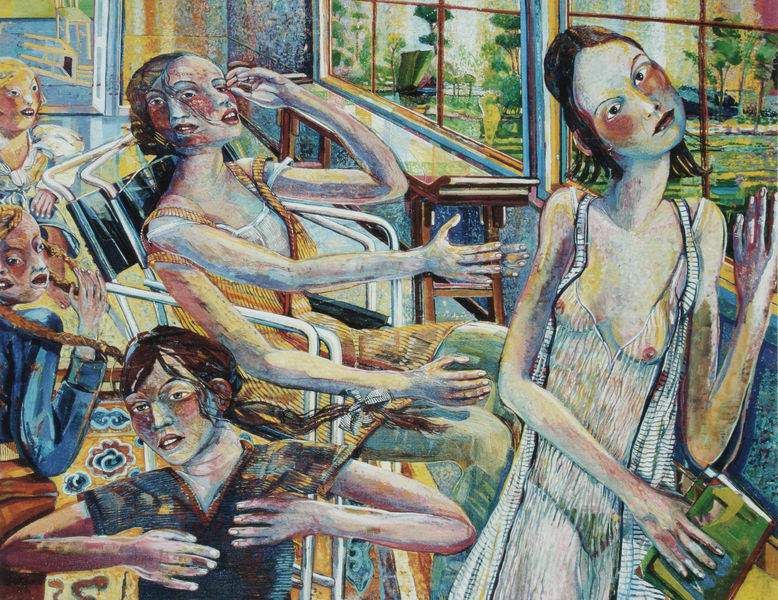
Titel: Blaue Stunde
Künstler: Heinz Stangl
Standort: Wien
Institution: Besitz des Künstlers
Schlagwörter: baum, blau, hand, kopf, mann, nackt, weiß, bäume, frauen, gelb, grün, landschaft, menschen, mädchen, sitzen, bewegung, braun, brust, busen, cafe, fenster, finger, frau, frisur, haar, hell, kleid, kleider, licht, mund, ohr, orange, raum, schwarz, stuhl, stühle, ausblick, blick, rot, leute, muster, schleife, teppich, blond, arm, arme, augen, rahmen, stehen, hände, haare, ohren, rechts, beine, wangen, backen, modern, bank, münder, zopf, zeitgenössisch, brustwarzen, betrachter, buch, links, mudn, schamhaar